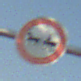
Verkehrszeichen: VerbotGespannfuhrwerke
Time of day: MorningAfternoon
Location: Outdoor (Special)
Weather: Clear
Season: NotSpecified
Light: Natural